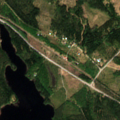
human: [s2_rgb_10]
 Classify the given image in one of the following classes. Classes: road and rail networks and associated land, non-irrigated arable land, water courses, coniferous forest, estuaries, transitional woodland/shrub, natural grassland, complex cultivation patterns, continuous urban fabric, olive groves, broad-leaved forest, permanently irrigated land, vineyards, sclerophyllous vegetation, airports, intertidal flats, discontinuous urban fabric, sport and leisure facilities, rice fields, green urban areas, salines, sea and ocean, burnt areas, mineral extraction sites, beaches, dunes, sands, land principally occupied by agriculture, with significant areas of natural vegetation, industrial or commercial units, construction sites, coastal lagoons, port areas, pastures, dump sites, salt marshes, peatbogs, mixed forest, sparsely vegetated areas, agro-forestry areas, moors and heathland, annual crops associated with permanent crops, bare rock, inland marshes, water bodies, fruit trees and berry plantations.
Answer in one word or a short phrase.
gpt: coniferous forest, mixed forest, transitional woodland/shrub, water bodies